Interaction volume radius: 5 \u00c5
Interaction volume height: 30 \u00c5
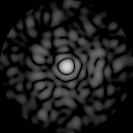
Disorder parameter: 0.821